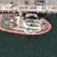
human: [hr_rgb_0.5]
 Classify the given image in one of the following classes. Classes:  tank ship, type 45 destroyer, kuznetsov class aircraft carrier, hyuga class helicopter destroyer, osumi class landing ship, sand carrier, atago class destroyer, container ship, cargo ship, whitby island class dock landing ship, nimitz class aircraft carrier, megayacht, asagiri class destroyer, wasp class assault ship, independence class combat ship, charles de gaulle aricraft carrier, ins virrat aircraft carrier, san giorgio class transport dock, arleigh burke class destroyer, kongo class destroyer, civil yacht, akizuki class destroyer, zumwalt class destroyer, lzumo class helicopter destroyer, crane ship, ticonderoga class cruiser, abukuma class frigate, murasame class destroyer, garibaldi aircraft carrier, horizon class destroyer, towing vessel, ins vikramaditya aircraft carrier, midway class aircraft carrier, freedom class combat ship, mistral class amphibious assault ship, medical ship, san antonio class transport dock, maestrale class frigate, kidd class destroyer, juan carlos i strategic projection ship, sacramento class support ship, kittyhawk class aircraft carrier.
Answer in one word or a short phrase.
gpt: Towing vessel